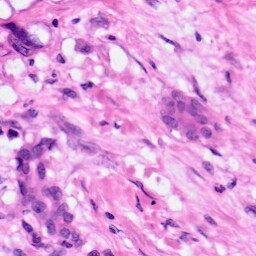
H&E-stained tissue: Pancreatic